Question: I created the following bar graph using pylab

For each bar graph is there a way to specify the color? Below is the code that I have
'''
import numpy as np
import matplotlib.pyplot as plt
month = ["dec-09", "jan", "feb"]
n = len(month)
air = np.array([383.909, 395.913, 411.714])
ind = np.arange(n)
width = 0.35
print(n)
print(ind)
plt.bar(ind, air, width, color="yellow")
plt.ylabel("KWH")
plt.title("winter")
plt.xticks(ind+width/2, ("dec-09", "jan", "feb"))
plt.show()
'''
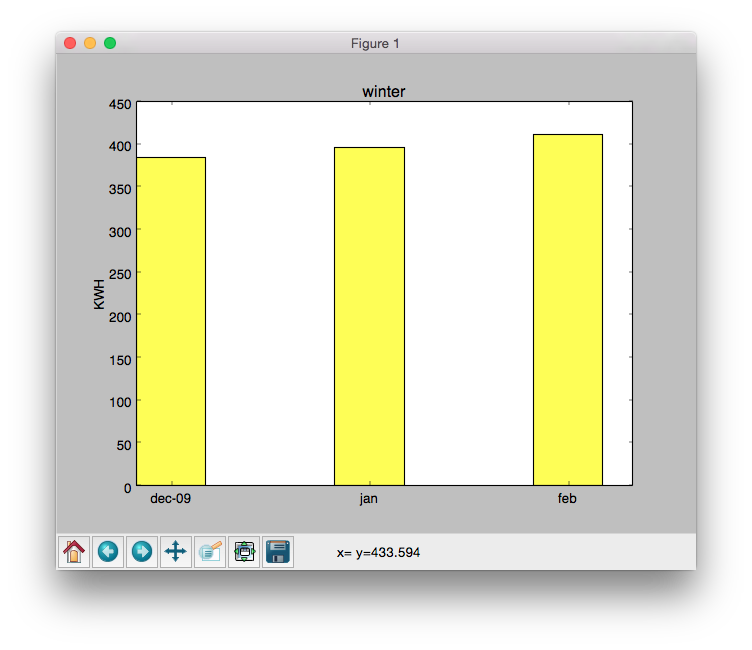
Answer: Yes. The docstring for 'plt.bar' says:
'''
Make a bar plot.
Make a bar plot with rectangles bounded by:
'left', 'left' + 'width', 'bottom', 'bottom' + 'height'
(left, right, bottom and top edges)
Parameters
----------
left : sequence of scalars
the x coordinates of the left sides of the bars
[snip]
color : scalar or array-like, optional
the colors of the bar faces
'''
So you can pass a list of colors to 'plt.bar' and it will color each bar separately.
So your example becomes:
'''
import numpy as np
import matplotlib.pyplot as plt
month = ["dec-09", "jan", "feb"]
n = len(month)
air = np.array([383.909, 395.913, 411.714])
ind = np.arange(n)
width = 0.35
fig, ax = plt.subplots()
ax.bar(ind, air, width, color=["yellow", 'cornflowerblue', 'darkgreen'])
ax.set_ylabel("KWH")
ax.set_title("winter")
ax.set_xticks(ind+width/2)
ax.set_xticklabels(("dec-09", "jan", "feb"))
'''